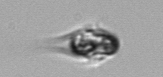
Label: Mesodinium